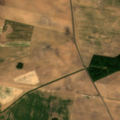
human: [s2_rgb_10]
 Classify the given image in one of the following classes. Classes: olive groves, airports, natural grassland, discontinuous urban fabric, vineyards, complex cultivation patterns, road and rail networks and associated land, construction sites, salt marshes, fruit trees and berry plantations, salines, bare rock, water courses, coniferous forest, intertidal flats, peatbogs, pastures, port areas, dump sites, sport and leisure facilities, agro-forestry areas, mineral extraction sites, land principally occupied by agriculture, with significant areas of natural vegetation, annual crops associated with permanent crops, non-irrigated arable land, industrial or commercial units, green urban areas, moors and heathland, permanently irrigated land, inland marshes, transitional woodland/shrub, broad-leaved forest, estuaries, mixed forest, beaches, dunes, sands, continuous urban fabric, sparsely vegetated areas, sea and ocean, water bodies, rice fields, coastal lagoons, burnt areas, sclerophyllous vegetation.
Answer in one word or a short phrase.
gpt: non-irrigated arable land, complex cultivation patterns